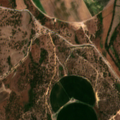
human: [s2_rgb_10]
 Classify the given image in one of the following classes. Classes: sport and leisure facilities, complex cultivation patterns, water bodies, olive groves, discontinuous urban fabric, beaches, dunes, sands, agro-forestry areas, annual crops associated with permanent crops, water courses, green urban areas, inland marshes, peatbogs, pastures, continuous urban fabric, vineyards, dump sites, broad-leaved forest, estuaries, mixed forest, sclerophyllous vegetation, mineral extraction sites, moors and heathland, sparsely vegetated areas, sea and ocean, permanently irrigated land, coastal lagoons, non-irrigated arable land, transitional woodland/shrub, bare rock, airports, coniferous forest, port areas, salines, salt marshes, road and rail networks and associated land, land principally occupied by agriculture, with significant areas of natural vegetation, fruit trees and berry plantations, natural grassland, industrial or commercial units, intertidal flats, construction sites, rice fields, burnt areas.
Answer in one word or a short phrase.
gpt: permanently irrigated land, vineyards, pastures, agro-forestry areas, broad-leaved forest